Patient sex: M
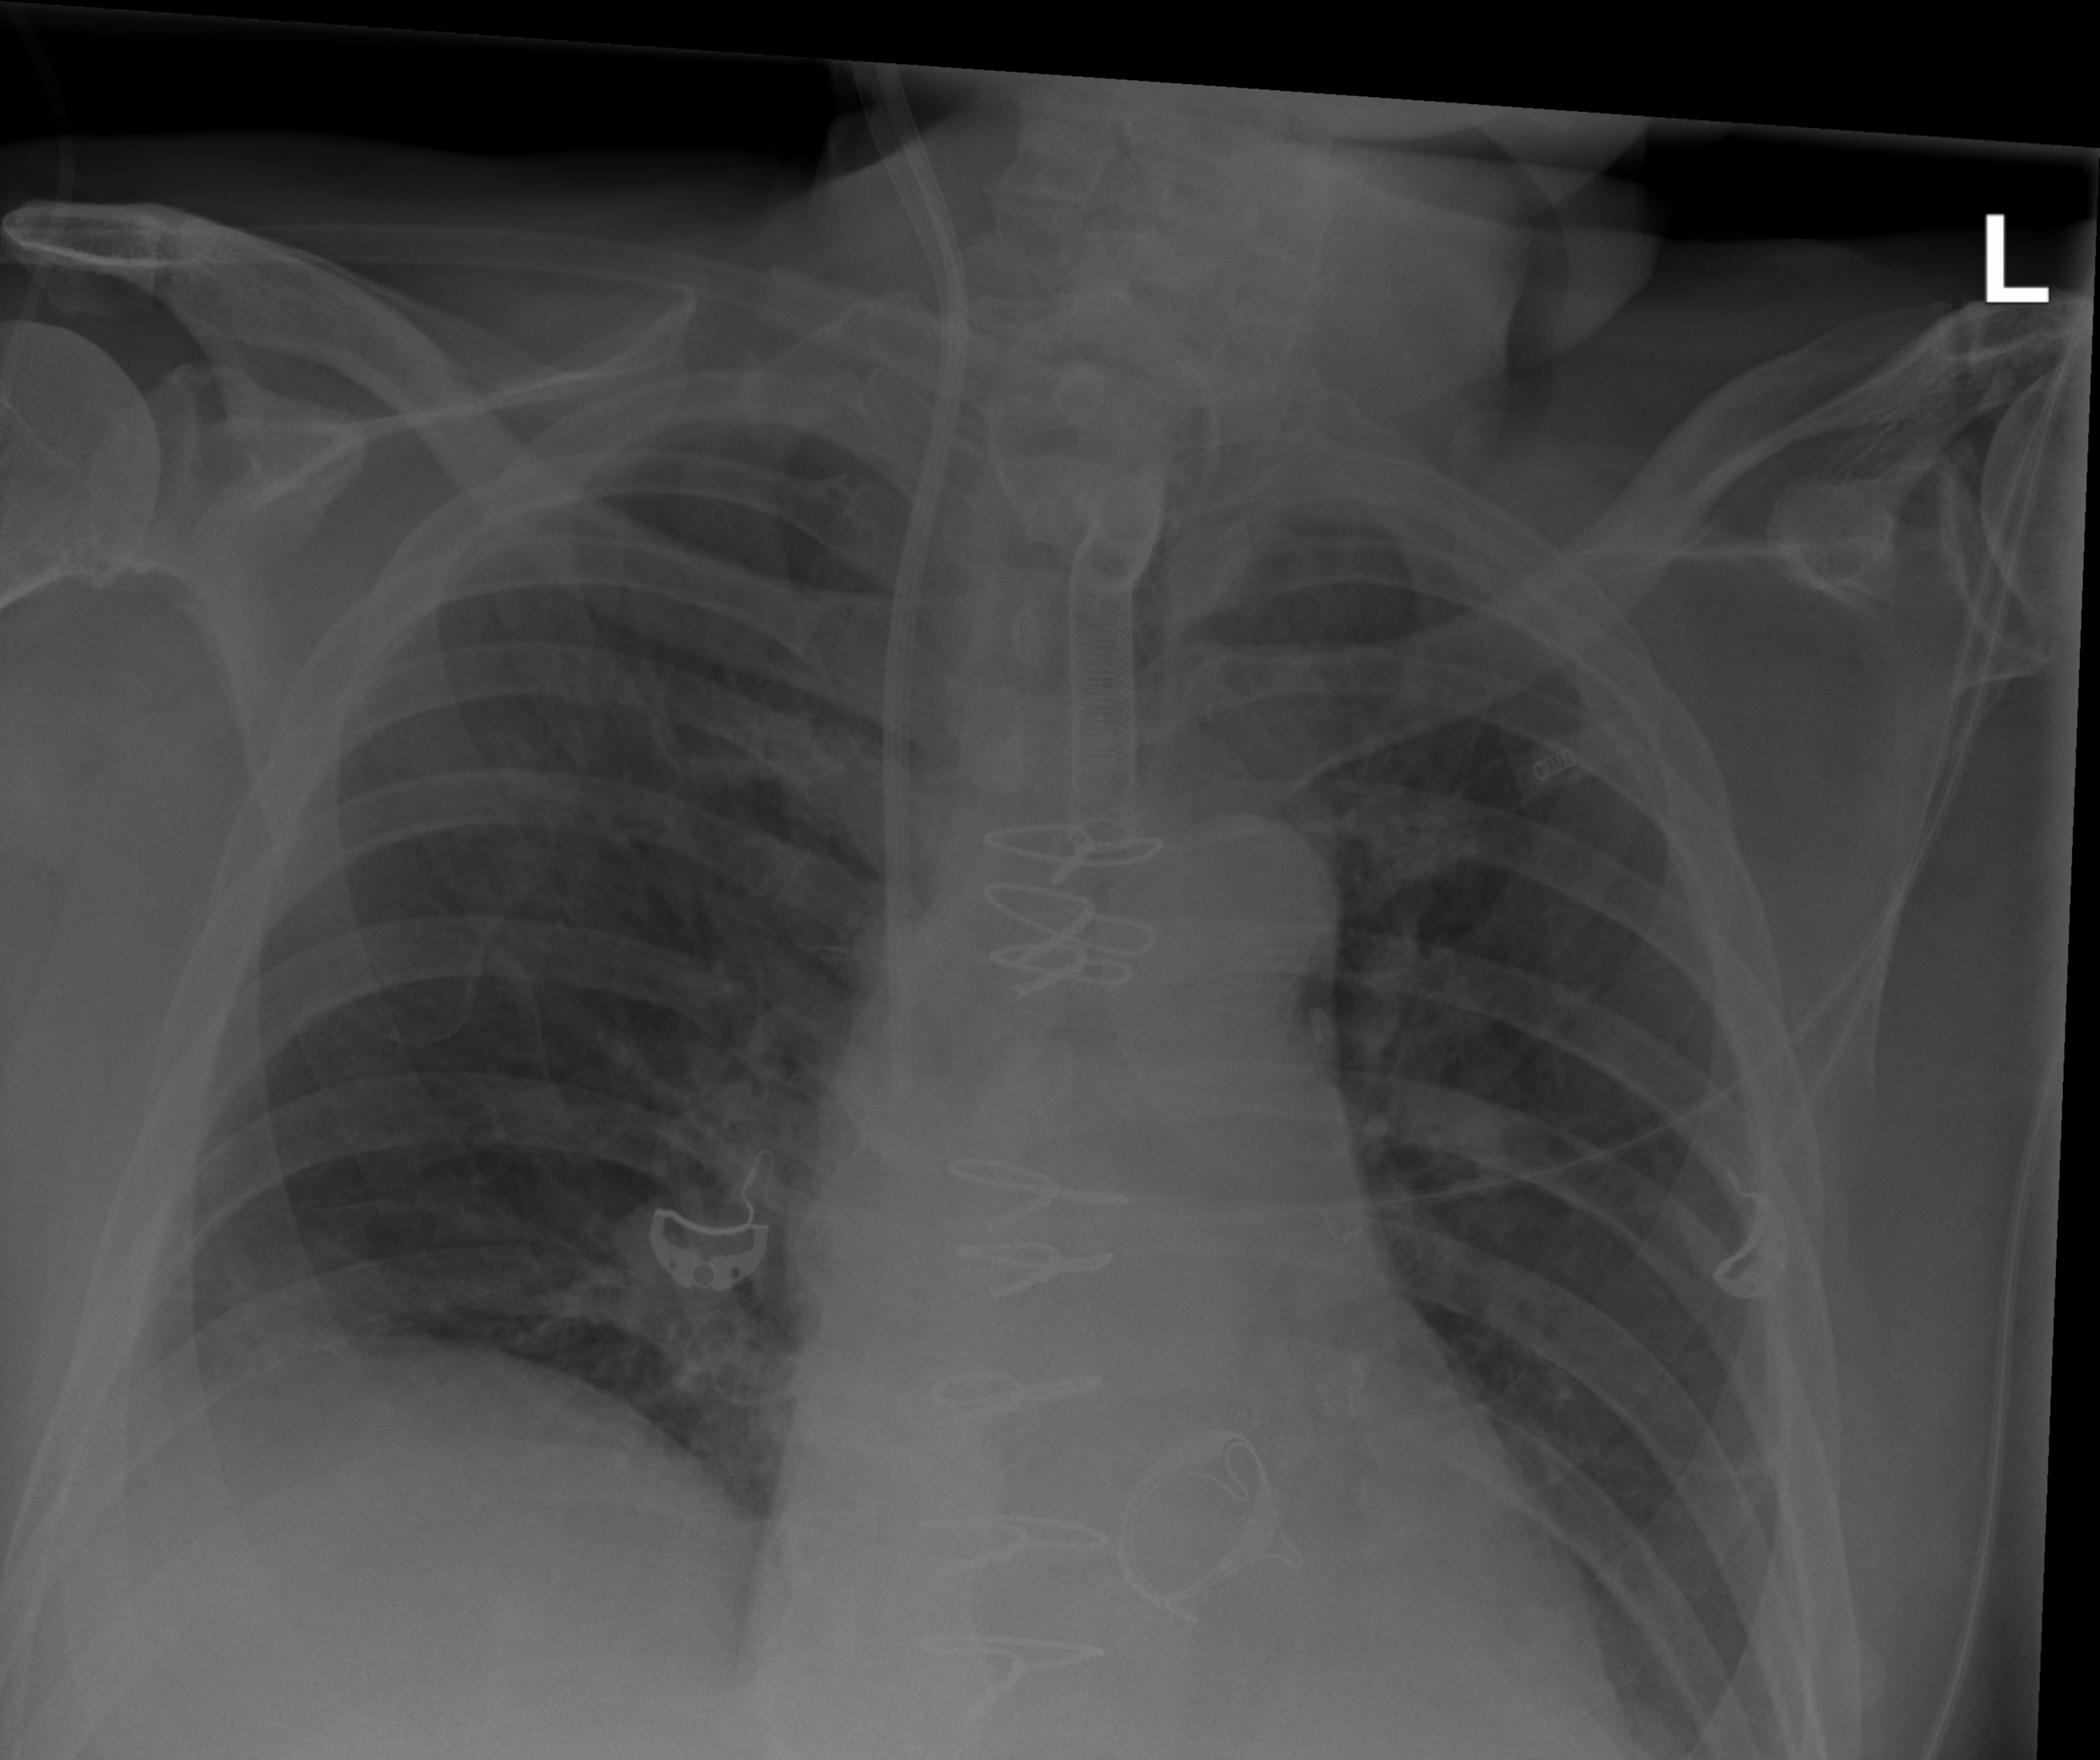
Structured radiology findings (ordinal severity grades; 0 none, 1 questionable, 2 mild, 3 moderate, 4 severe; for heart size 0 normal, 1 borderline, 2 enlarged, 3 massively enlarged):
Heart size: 0
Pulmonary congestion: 2
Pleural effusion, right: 2
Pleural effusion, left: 0
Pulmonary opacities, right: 2
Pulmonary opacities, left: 0
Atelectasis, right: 2
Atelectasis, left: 0